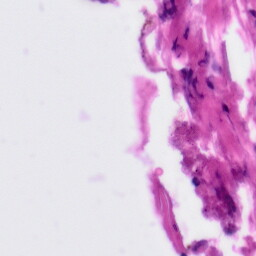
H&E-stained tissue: Tonsil